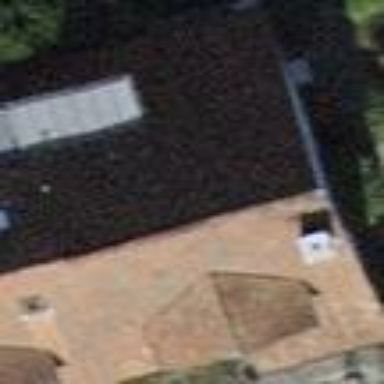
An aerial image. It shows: Building with tile roof.